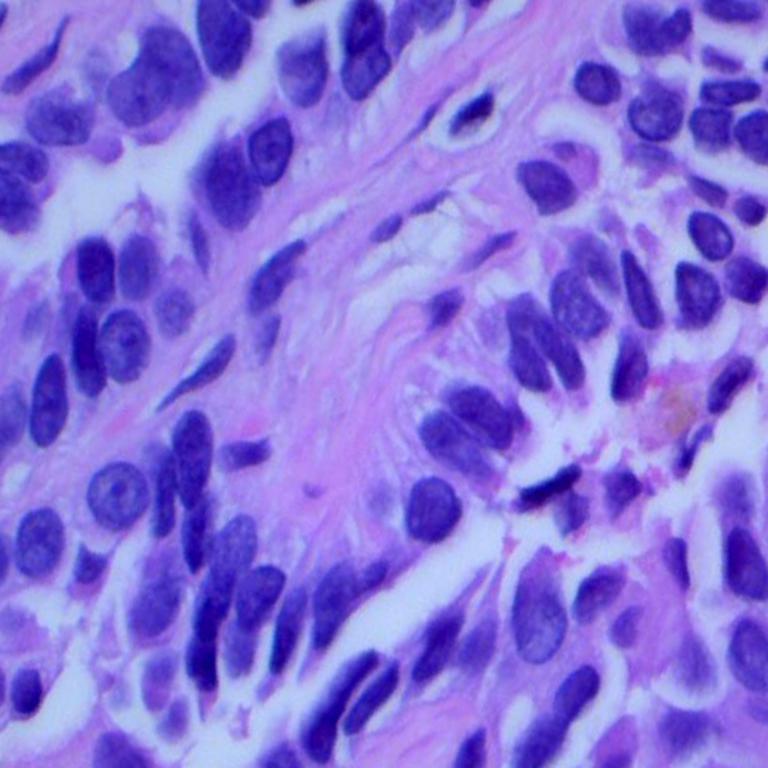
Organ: lung
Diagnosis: adenocarcinomas